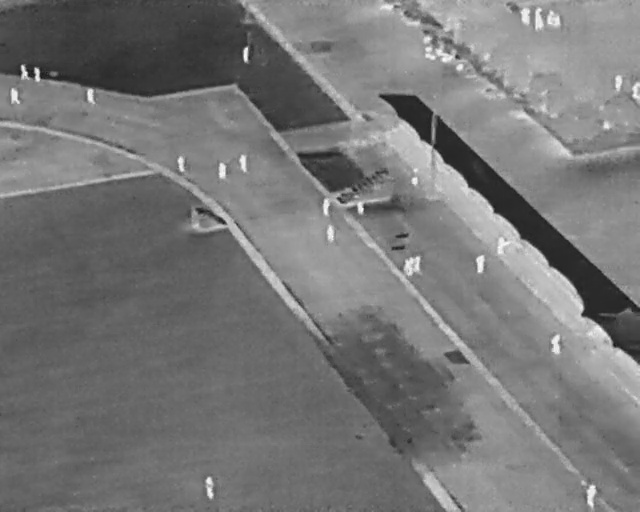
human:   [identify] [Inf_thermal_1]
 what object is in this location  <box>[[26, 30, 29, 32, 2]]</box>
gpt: <ref>1 medium person at the left</ref>